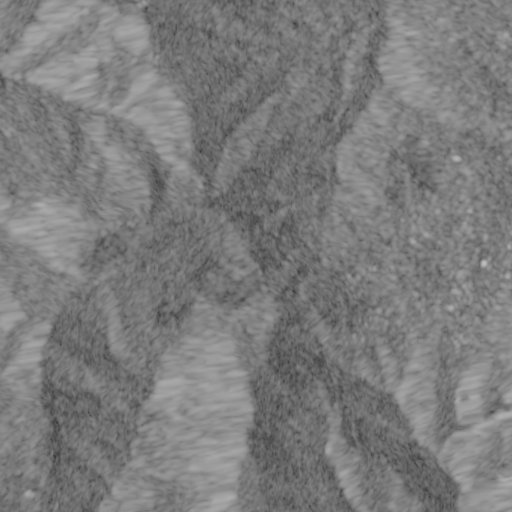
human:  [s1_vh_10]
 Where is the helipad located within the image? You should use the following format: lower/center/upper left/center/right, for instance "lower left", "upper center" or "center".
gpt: The helipad is located in the upper right of the image.
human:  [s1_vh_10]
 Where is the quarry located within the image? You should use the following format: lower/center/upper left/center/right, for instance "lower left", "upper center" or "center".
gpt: The quarry is located in the lower right of the image.
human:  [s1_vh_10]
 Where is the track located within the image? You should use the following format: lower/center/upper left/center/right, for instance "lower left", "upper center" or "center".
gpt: The track is located in the center right of the image.
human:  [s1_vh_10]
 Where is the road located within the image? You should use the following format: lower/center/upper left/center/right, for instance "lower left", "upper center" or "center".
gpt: There is no road in the image.

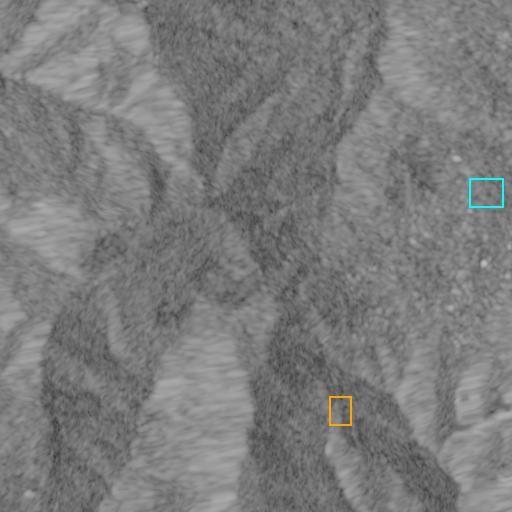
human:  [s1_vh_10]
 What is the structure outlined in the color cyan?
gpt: The structure outlined in cyan is a park.
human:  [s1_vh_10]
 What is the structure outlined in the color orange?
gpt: The structure outlined in orange is a quarry.
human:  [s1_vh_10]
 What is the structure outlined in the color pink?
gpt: There is no pink outline.